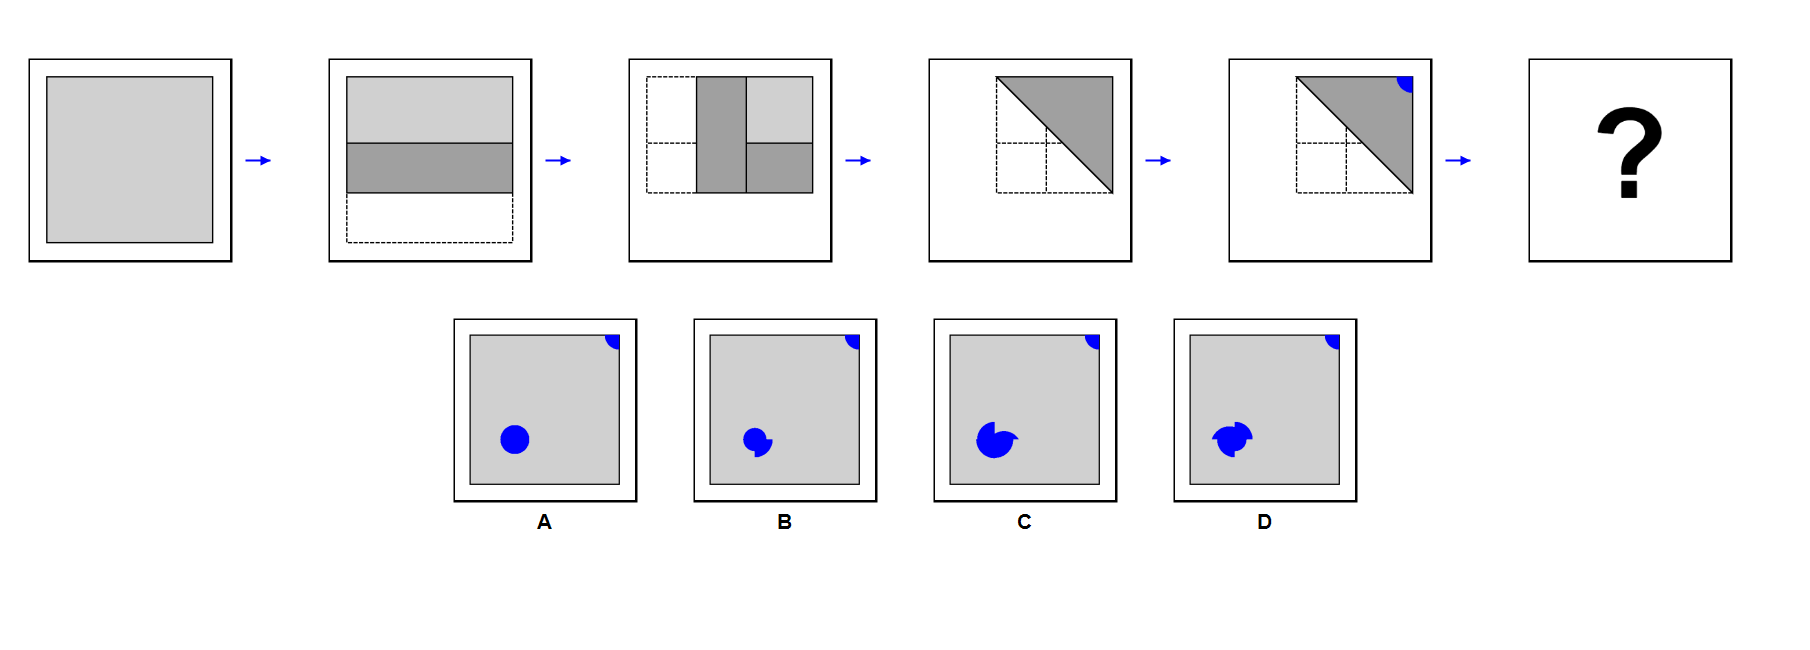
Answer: A